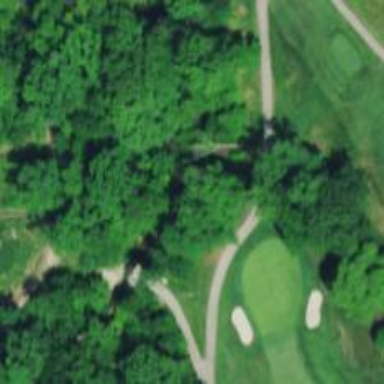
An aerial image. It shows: Service road used as golf cart path.